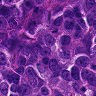
Metastatic tissue present: yes